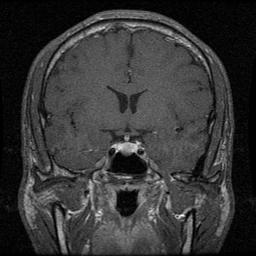
Label: pituitary